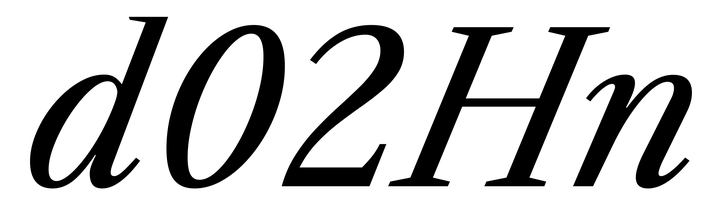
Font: LibreCaslonText-Italic_Italic